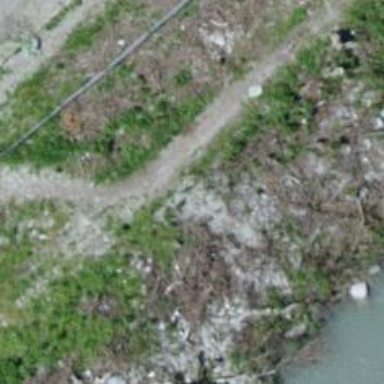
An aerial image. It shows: Unpaved path.